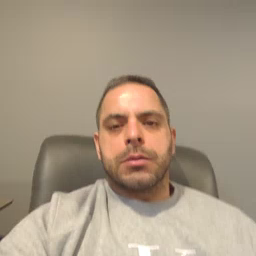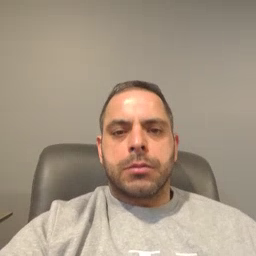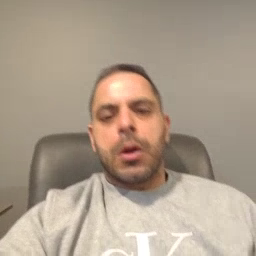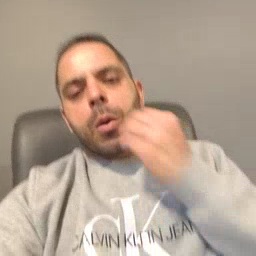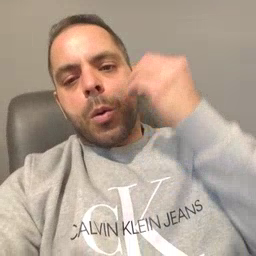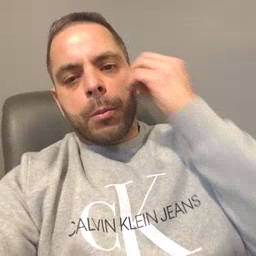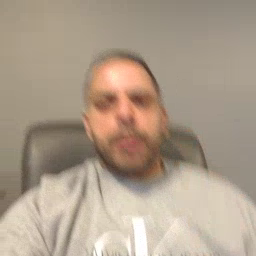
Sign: home